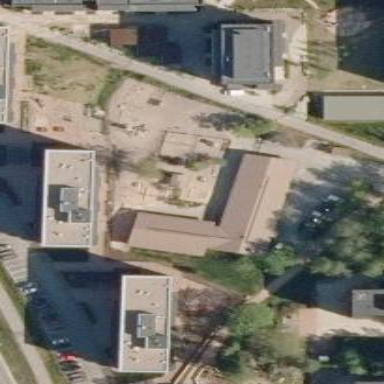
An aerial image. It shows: Kindergarten.